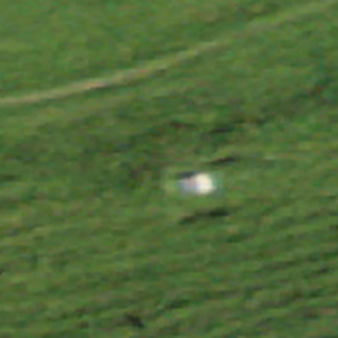
Label: other